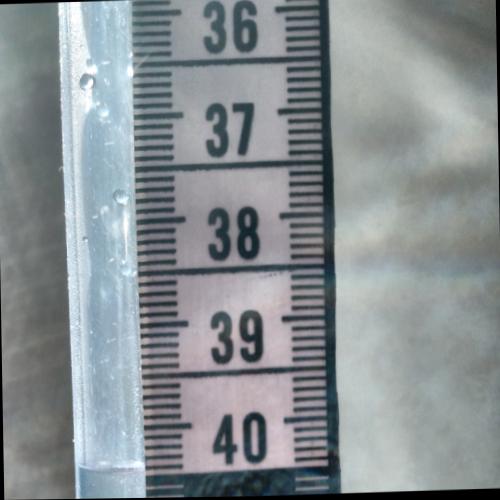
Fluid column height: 40.4 cm